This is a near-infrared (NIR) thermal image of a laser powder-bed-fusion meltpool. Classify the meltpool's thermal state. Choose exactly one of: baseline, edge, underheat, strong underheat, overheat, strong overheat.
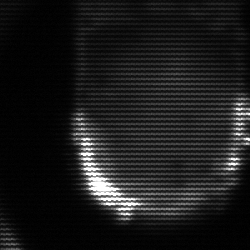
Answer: baseline